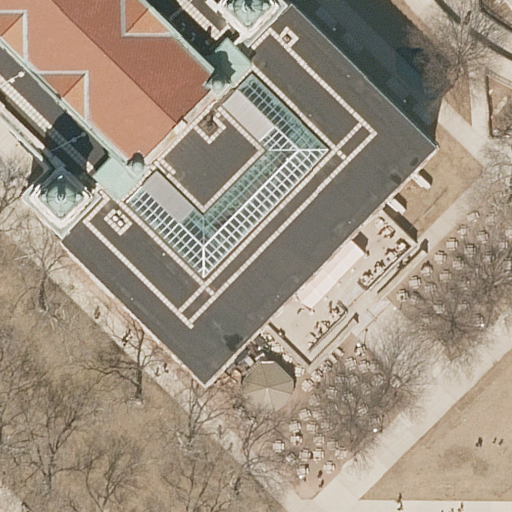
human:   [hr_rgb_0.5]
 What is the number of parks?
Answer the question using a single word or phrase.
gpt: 1

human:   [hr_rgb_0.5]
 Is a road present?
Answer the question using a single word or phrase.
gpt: yes

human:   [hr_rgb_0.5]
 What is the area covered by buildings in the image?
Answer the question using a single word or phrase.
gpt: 4208m2

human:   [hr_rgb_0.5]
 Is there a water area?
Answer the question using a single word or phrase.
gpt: no

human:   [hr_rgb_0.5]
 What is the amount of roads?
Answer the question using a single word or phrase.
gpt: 24

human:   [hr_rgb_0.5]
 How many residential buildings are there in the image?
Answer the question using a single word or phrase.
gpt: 1

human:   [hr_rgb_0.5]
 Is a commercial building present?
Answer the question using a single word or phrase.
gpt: no

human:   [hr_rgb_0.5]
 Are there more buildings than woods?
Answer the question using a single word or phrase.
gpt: no

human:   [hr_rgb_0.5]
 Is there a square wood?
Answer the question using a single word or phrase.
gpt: no

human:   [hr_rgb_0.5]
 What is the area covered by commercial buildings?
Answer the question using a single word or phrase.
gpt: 0m2

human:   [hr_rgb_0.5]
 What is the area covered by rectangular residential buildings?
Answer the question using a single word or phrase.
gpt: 0m2

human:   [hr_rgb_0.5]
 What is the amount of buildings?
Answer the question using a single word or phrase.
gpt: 1

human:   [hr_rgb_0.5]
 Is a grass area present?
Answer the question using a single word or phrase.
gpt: yes

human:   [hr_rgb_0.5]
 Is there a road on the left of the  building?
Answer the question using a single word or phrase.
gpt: no

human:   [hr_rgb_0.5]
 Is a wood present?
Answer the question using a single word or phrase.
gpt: yes

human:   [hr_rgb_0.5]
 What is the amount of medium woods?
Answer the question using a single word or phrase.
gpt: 0

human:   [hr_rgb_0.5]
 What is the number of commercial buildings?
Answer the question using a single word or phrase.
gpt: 0

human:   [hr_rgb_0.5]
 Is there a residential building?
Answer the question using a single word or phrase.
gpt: yes

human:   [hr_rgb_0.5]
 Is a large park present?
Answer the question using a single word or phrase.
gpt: yes

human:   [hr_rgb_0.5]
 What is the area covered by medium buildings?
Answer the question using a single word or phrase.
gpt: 0m2

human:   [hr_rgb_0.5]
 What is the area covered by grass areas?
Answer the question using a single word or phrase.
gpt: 464m2

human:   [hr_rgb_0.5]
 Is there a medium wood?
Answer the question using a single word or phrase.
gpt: no

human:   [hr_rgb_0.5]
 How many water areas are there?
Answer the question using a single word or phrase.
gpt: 0

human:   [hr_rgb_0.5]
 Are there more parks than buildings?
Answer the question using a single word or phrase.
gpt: no

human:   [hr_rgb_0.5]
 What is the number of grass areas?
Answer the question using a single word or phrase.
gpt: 1

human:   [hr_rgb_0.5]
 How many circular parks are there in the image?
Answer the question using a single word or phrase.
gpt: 0

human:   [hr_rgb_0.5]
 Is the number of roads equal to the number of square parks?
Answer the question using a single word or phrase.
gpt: no

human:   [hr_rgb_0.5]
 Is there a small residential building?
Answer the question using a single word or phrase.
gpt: no

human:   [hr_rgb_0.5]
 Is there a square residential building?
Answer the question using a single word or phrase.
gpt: no

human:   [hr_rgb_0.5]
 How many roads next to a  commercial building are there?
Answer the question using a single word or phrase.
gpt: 0

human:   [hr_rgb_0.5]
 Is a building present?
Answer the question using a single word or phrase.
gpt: yes

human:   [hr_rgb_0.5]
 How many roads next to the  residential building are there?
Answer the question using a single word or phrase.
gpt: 24

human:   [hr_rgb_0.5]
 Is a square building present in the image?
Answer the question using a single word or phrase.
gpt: no

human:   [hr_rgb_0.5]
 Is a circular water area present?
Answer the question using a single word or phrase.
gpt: no

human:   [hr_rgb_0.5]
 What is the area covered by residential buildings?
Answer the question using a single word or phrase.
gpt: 4208m2

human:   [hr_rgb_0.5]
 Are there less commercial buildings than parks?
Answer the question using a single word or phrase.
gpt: yes

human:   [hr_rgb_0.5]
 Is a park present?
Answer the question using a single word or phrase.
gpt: yes

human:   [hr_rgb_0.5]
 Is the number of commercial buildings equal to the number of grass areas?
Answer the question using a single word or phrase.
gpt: no

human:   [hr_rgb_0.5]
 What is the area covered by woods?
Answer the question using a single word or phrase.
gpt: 1545m2

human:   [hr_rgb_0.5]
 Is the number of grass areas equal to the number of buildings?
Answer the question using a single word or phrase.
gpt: yes

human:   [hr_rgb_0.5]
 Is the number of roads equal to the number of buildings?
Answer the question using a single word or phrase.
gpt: no

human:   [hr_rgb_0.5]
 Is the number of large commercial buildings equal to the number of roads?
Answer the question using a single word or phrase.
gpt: no

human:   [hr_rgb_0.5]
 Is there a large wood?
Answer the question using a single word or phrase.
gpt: yes

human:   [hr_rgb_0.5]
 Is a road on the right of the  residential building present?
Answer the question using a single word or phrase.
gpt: yes

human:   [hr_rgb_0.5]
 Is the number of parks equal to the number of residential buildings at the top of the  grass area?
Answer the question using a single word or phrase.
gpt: yes

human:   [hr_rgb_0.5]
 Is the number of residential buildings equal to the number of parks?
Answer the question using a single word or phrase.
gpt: yes

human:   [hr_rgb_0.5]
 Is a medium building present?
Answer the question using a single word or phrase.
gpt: no

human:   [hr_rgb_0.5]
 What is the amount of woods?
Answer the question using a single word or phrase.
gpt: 1

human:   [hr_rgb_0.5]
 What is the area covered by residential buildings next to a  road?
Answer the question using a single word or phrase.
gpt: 4208m2

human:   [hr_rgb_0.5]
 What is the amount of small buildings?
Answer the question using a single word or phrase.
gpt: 0

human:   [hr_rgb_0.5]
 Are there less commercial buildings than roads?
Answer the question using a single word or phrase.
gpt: yes

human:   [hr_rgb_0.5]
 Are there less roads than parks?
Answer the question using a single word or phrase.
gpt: no

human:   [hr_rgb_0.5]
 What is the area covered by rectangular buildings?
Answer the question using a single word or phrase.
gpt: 0m2

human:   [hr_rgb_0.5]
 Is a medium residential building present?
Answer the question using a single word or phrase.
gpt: no

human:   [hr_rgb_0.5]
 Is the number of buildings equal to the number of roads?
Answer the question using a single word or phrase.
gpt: no

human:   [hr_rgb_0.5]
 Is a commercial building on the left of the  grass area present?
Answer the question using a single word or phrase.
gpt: no

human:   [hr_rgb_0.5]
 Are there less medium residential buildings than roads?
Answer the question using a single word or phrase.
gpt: yes

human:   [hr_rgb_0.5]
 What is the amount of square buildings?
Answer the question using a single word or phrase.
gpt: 0

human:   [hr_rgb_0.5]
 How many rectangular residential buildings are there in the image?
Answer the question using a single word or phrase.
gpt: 0

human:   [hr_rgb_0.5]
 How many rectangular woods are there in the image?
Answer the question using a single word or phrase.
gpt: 1

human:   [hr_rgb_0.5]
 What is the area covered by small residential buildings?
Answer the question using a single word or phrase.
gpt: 0m2

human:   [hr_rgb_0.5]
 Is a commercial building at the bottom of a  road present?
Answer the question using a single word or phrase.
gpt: no

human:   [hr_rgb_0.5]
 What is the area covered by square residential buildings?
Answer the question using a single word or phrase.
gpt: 0m2

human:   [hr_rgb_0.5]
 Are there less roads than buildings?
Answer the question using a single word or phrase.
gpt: no